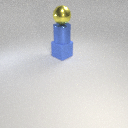
large blue rubber cube below large yellow metal sphere